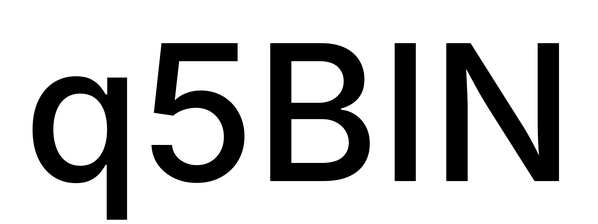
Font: Inter_Medium